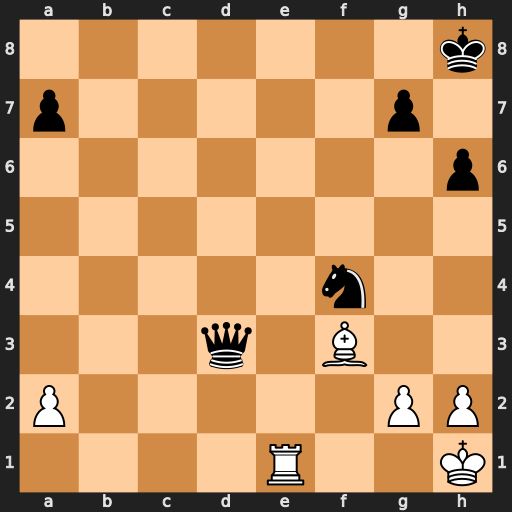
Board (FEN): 7k/p5p1/7p/8/5n2/3q1B2/P5PP/4R2K
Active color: w
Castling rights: -
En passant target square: -
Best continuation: Re8+ Kh7 Be4+ Qxe4 Rxe4